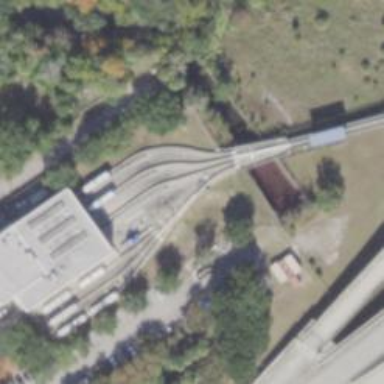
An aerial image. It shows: Monorail railway passing through service yard.